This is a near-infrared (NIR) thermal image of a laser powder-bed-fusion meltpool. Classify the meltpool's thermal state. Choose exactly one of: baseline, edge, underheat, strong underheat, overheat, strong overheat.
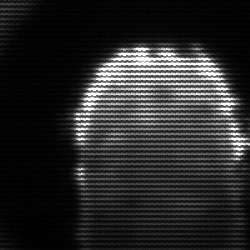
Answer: baseline